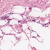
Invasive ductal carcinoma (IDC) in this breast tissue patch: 0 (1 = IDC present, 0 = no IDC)